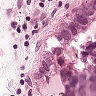
Metastatic tissue present: yes